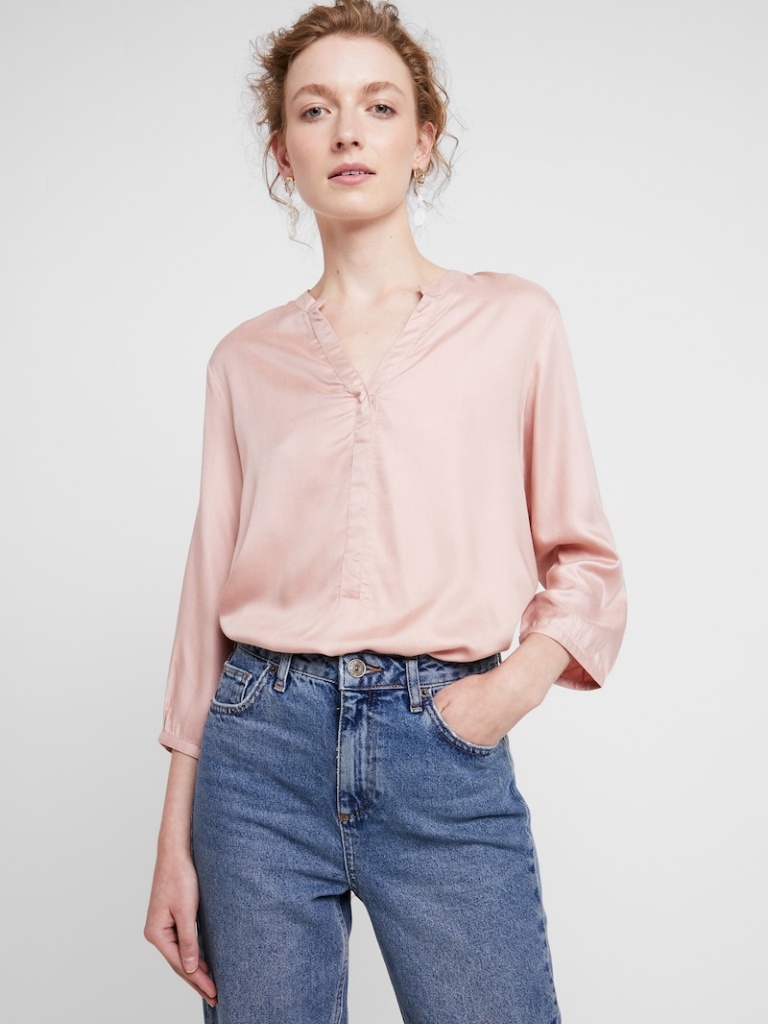
silk relaxed a long-sleeved with the sleeves down hip length French Tucked v-neck blouse